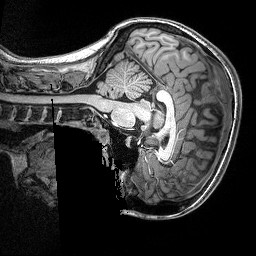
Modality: T1w
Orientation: sagittal
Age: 20
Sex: female